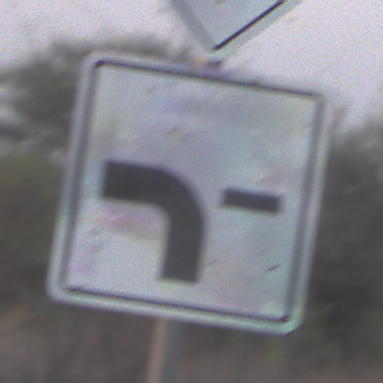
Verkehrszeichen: VerlaufVorfahrtsstrasse6
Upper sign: Vorfahrtsstrasse
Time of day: SunriseSunset
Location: Outdoor (Nature)
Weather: Clear
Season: NotSpecified
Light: Natural